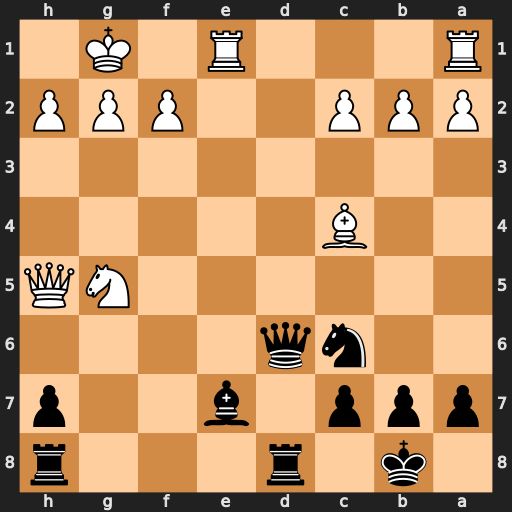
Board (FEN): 1k1r3r/ppp1b2p/2nq4/6NQ/2B5/8/PPP2PPP/R3R1K1
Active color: b
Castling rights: -
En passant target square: -
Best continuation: Qc5 Rxe7 Nxe7